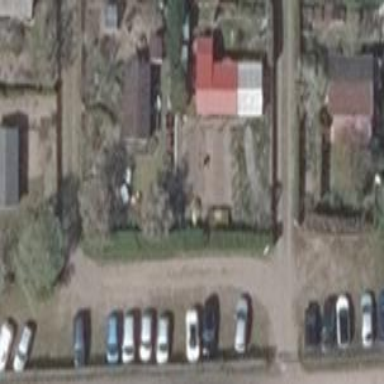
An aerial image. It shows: Parking area covered with grass.